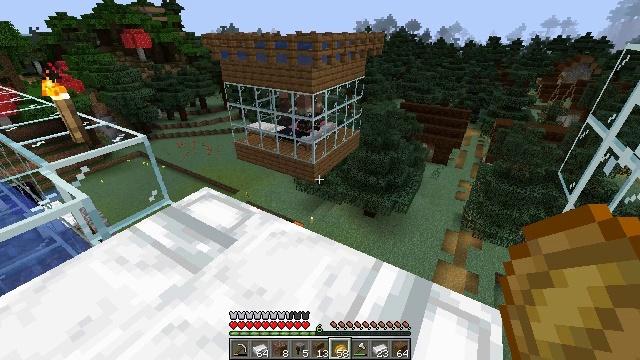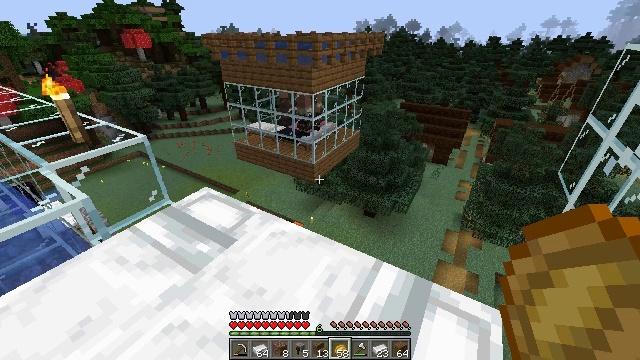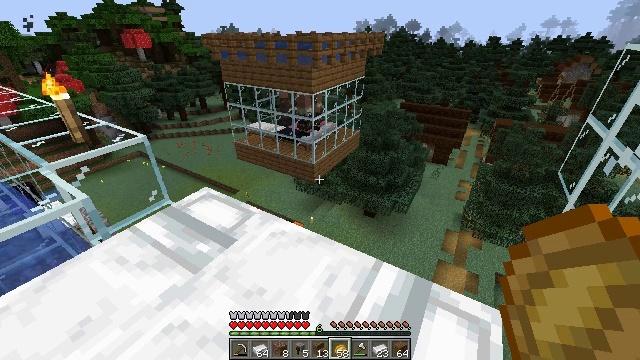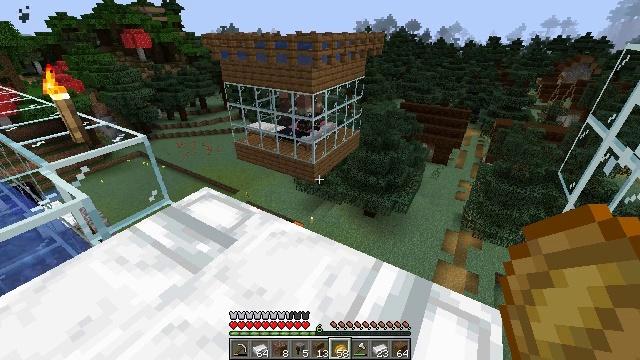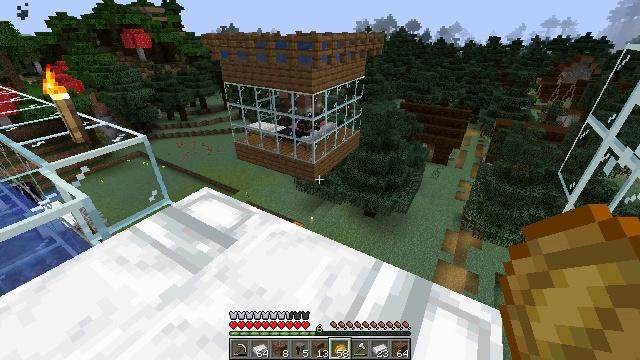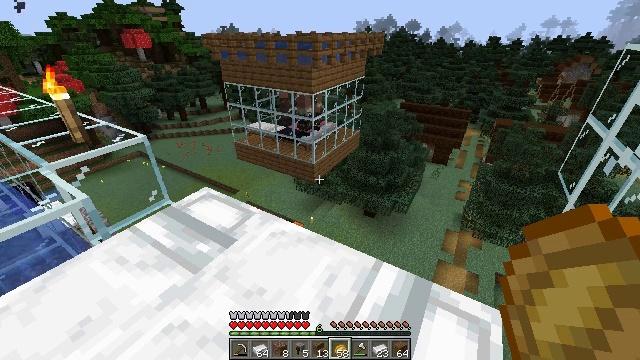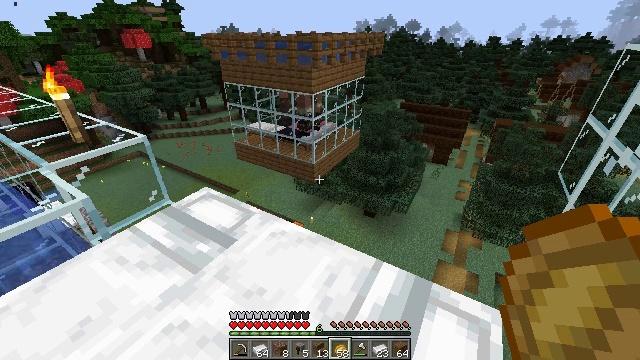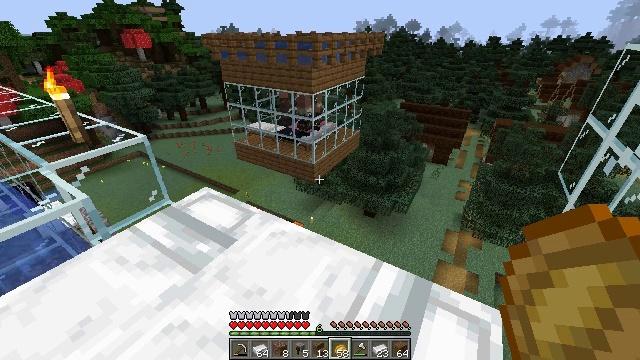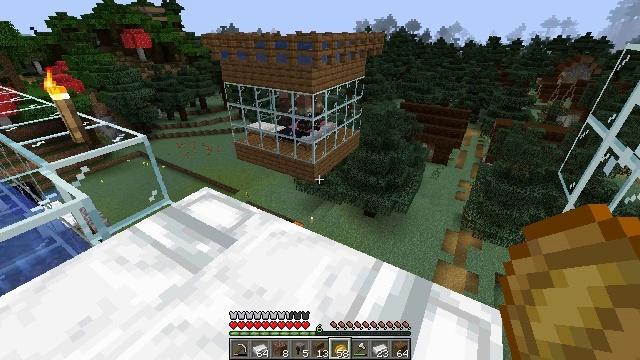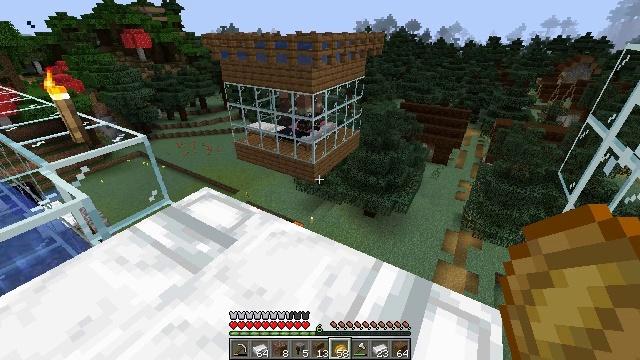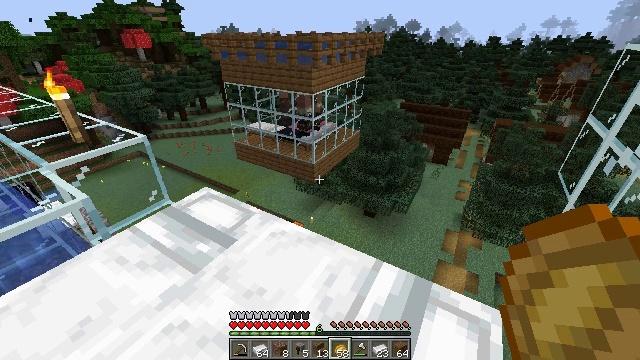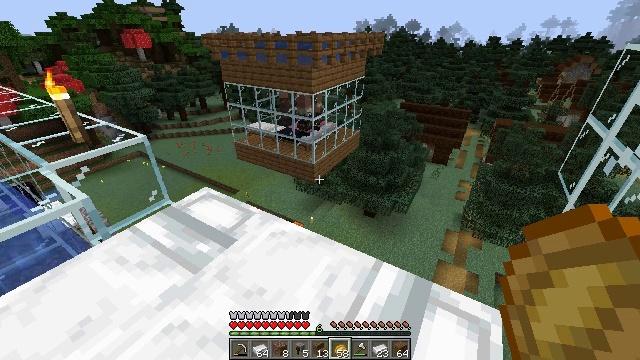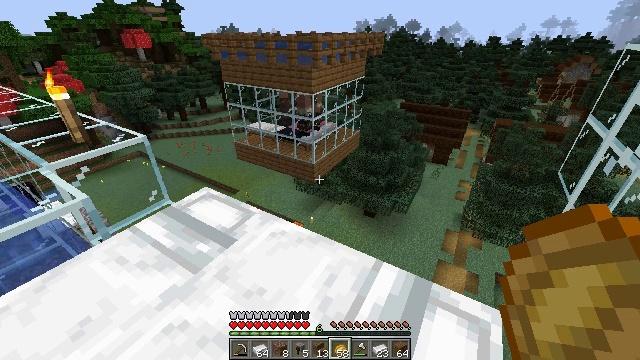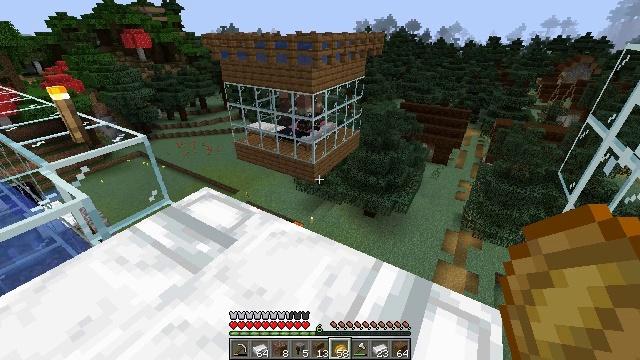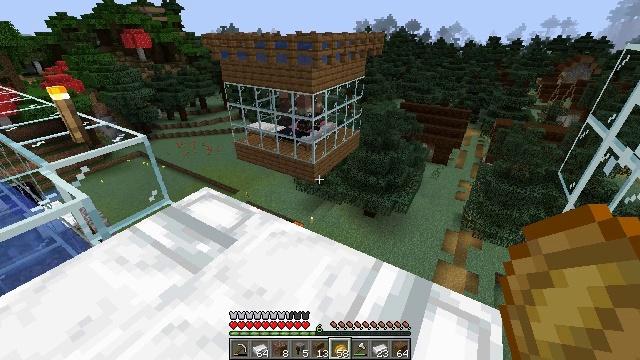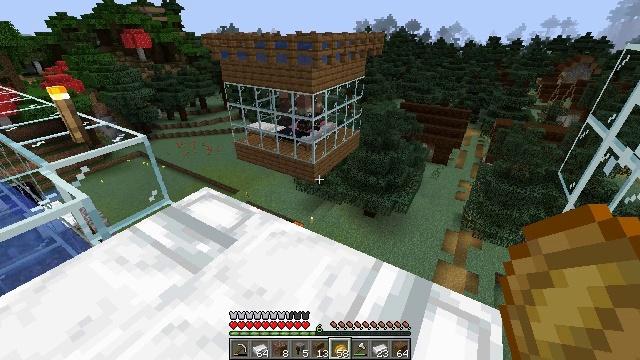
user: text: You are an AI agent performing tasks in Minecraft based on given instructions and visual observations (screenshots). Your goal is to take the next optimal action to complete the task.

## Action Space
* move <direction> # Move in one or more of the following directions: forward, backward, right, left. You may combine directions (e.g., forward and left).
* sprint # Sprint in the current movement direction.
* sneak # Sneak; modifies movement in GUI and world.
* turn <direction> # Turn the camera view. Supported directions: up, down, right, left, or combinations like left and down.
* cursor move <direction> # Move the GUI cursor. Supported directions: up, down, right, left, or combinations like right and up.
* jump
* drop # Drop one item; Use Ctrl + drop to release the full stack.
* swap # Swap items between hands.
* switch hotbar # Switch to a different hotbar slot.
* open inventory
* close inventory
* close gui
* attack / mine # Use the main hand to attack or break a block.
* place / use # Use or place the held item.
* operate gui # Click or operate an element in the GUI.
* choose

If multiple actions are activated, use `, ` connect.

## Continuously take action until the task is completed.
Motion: motion action
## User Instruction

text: Mine the smithing table.
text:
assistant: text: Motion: no_op
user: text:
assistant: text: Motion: no_op
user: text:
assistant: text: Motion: no_op
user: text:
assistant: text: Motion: no_op
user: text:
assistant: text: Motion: no_op
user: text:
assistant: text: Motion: no_op
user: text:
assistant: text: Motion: no_op
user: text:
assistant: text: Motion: no_op
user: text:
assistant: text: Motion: no_op
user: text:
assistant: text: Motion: no_op
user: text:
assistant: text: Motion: no_op
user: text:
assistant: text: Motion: no_op
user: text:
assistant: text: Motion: no_op
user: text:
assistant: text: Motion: no_op
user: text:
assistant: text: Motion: no_op
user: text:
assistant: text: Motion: no_op
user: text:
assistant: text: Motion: no_op
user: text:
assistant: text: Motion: no_op
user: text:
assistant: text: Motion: no_op
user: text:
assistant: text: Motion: no_op
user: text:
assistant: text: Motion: no_op
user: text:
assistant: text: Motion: no_op
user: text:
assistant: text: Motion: no_op
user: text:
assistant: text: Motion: no_op
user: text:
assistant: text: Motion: no_op
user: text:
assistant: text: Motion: no_op
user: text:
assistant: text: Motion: no_op
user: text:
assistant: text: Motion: turn left
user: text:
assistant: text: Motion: turn left and up
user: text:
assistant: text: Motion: turn left and up